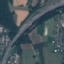
Land use / land cover class: Highway